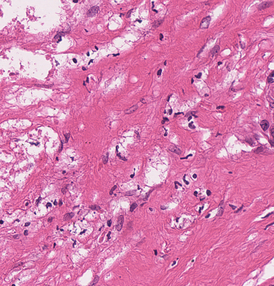
Tumor epithelial tissue: no
Tumor-associated stroma tissue: yes
Normal tissue: no